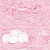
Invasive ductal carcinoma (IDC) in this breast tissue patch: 0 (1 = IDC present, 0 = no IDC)